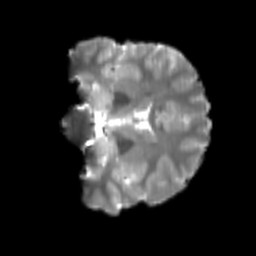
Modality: T2w
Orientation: coronal
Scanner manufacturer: siemens
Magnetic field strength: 3 T
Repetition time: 4 s
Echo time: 0.0594 s